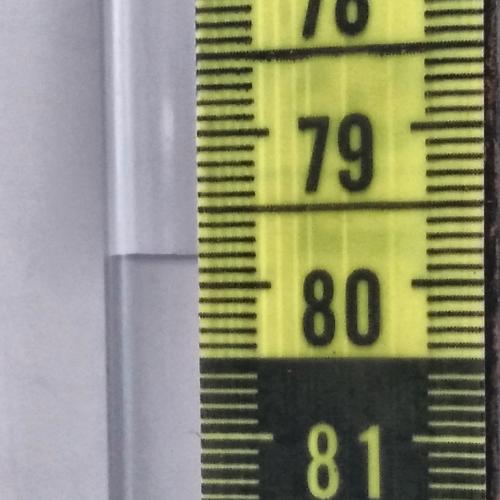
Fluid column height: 79.8 cm